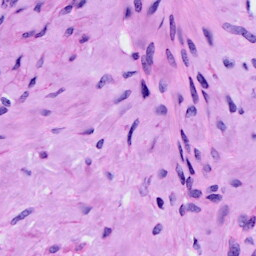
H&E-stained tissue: Cervix